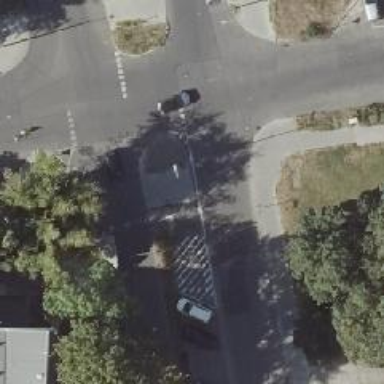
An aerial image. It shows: Uncontrolled road crossing.